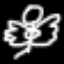
Label: angel